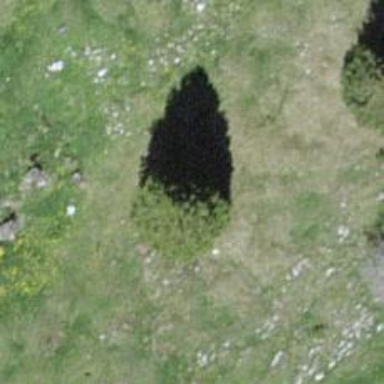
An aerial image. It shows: Needle-leaved tree in natural setting.